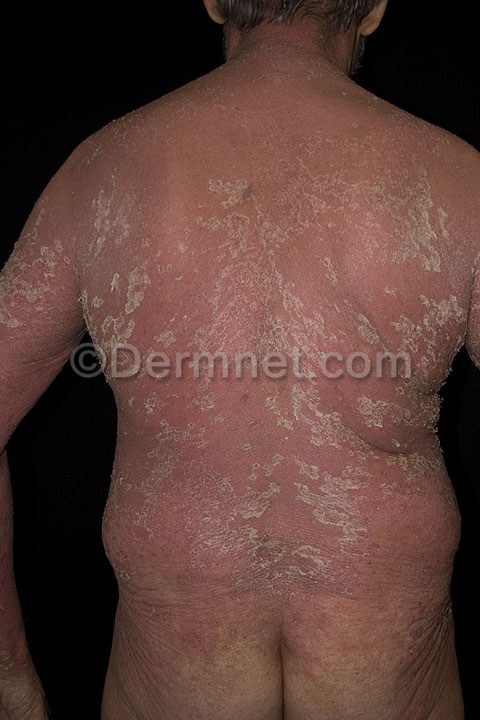
Disease: Psoriasis pictures Lichen Planus and related diseases